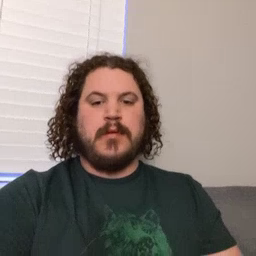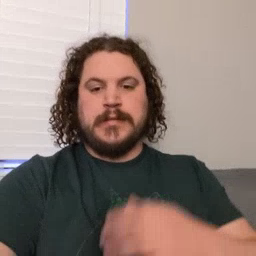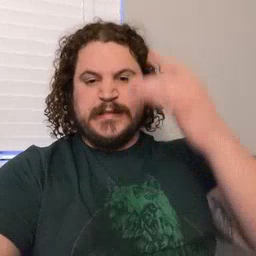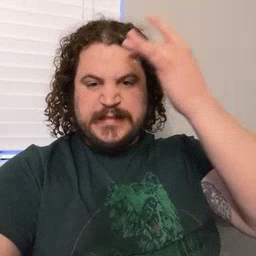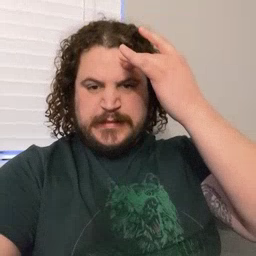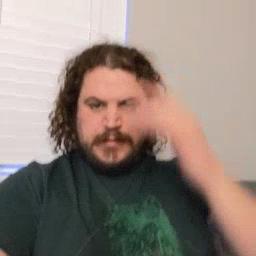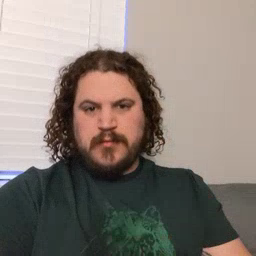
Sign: sick